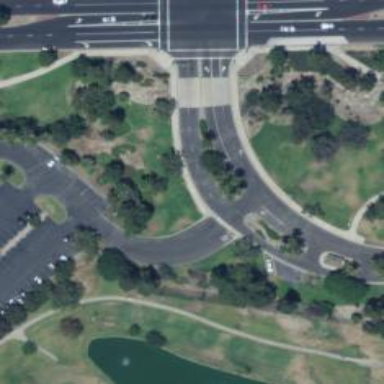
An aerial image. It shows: Stop road.